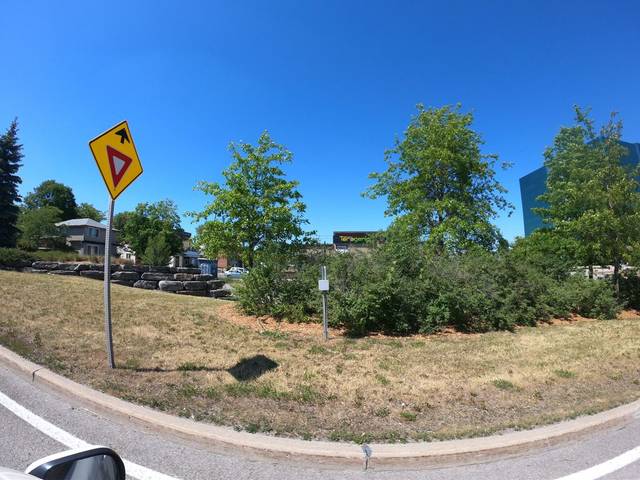
Region: Canada
Coordinates: 45.432, -75.732